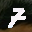
Label: 7